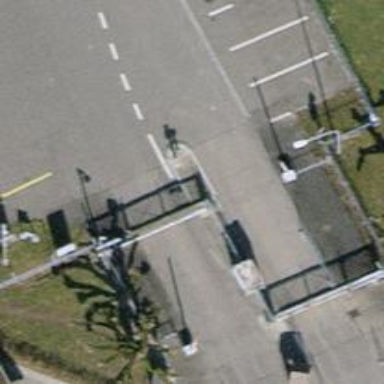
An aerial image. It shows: Gate.